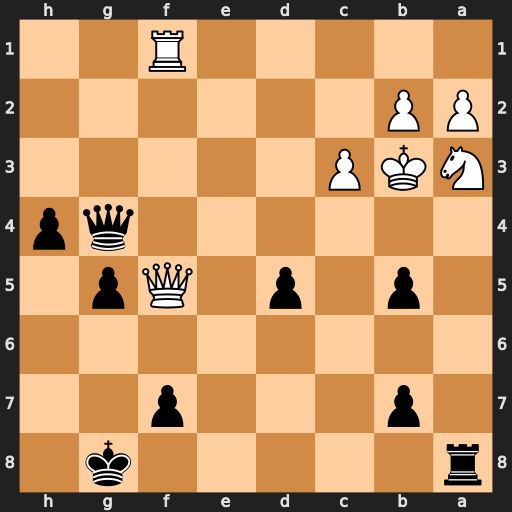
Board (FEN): r5k1/1p3p2/8/1p1p1Qp1/6qp/NKP5/PP6/5R2
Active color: b
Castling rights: -
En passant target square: -
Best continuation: Qa4#